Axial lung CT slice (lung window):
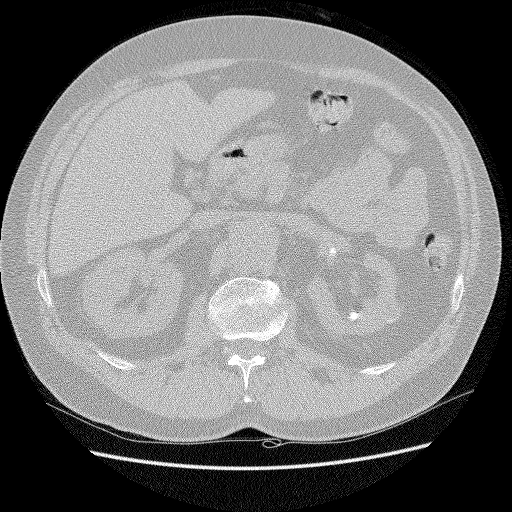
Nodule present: no